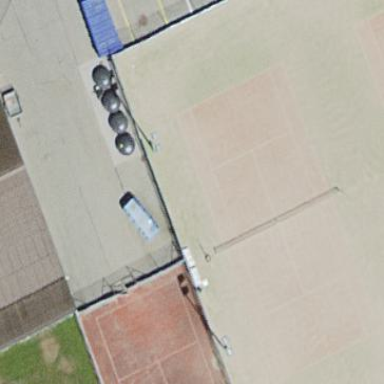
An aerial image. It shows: Tennis court on the leisure land pitch.